Question: I need to understand the other people's code by debugging through all the code, in the meantime, I can't change or add any code. The one major problem comes up. That is When I want to see the all the value in a dynamic array by adding it to Watch, it would not give me what I expect to. I am only able to see first value of the them. Such as:

In addition, when I add it to Watch, it would show no operator "[]" matches these operands.
How can i address this problem?
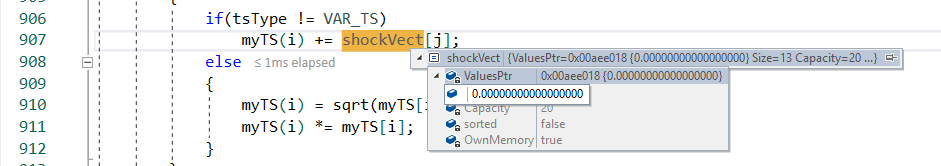
Answer: you can follow this link, it shows you how to use feature called the "size specifier"to display the array elements:
<URL>